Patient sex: F
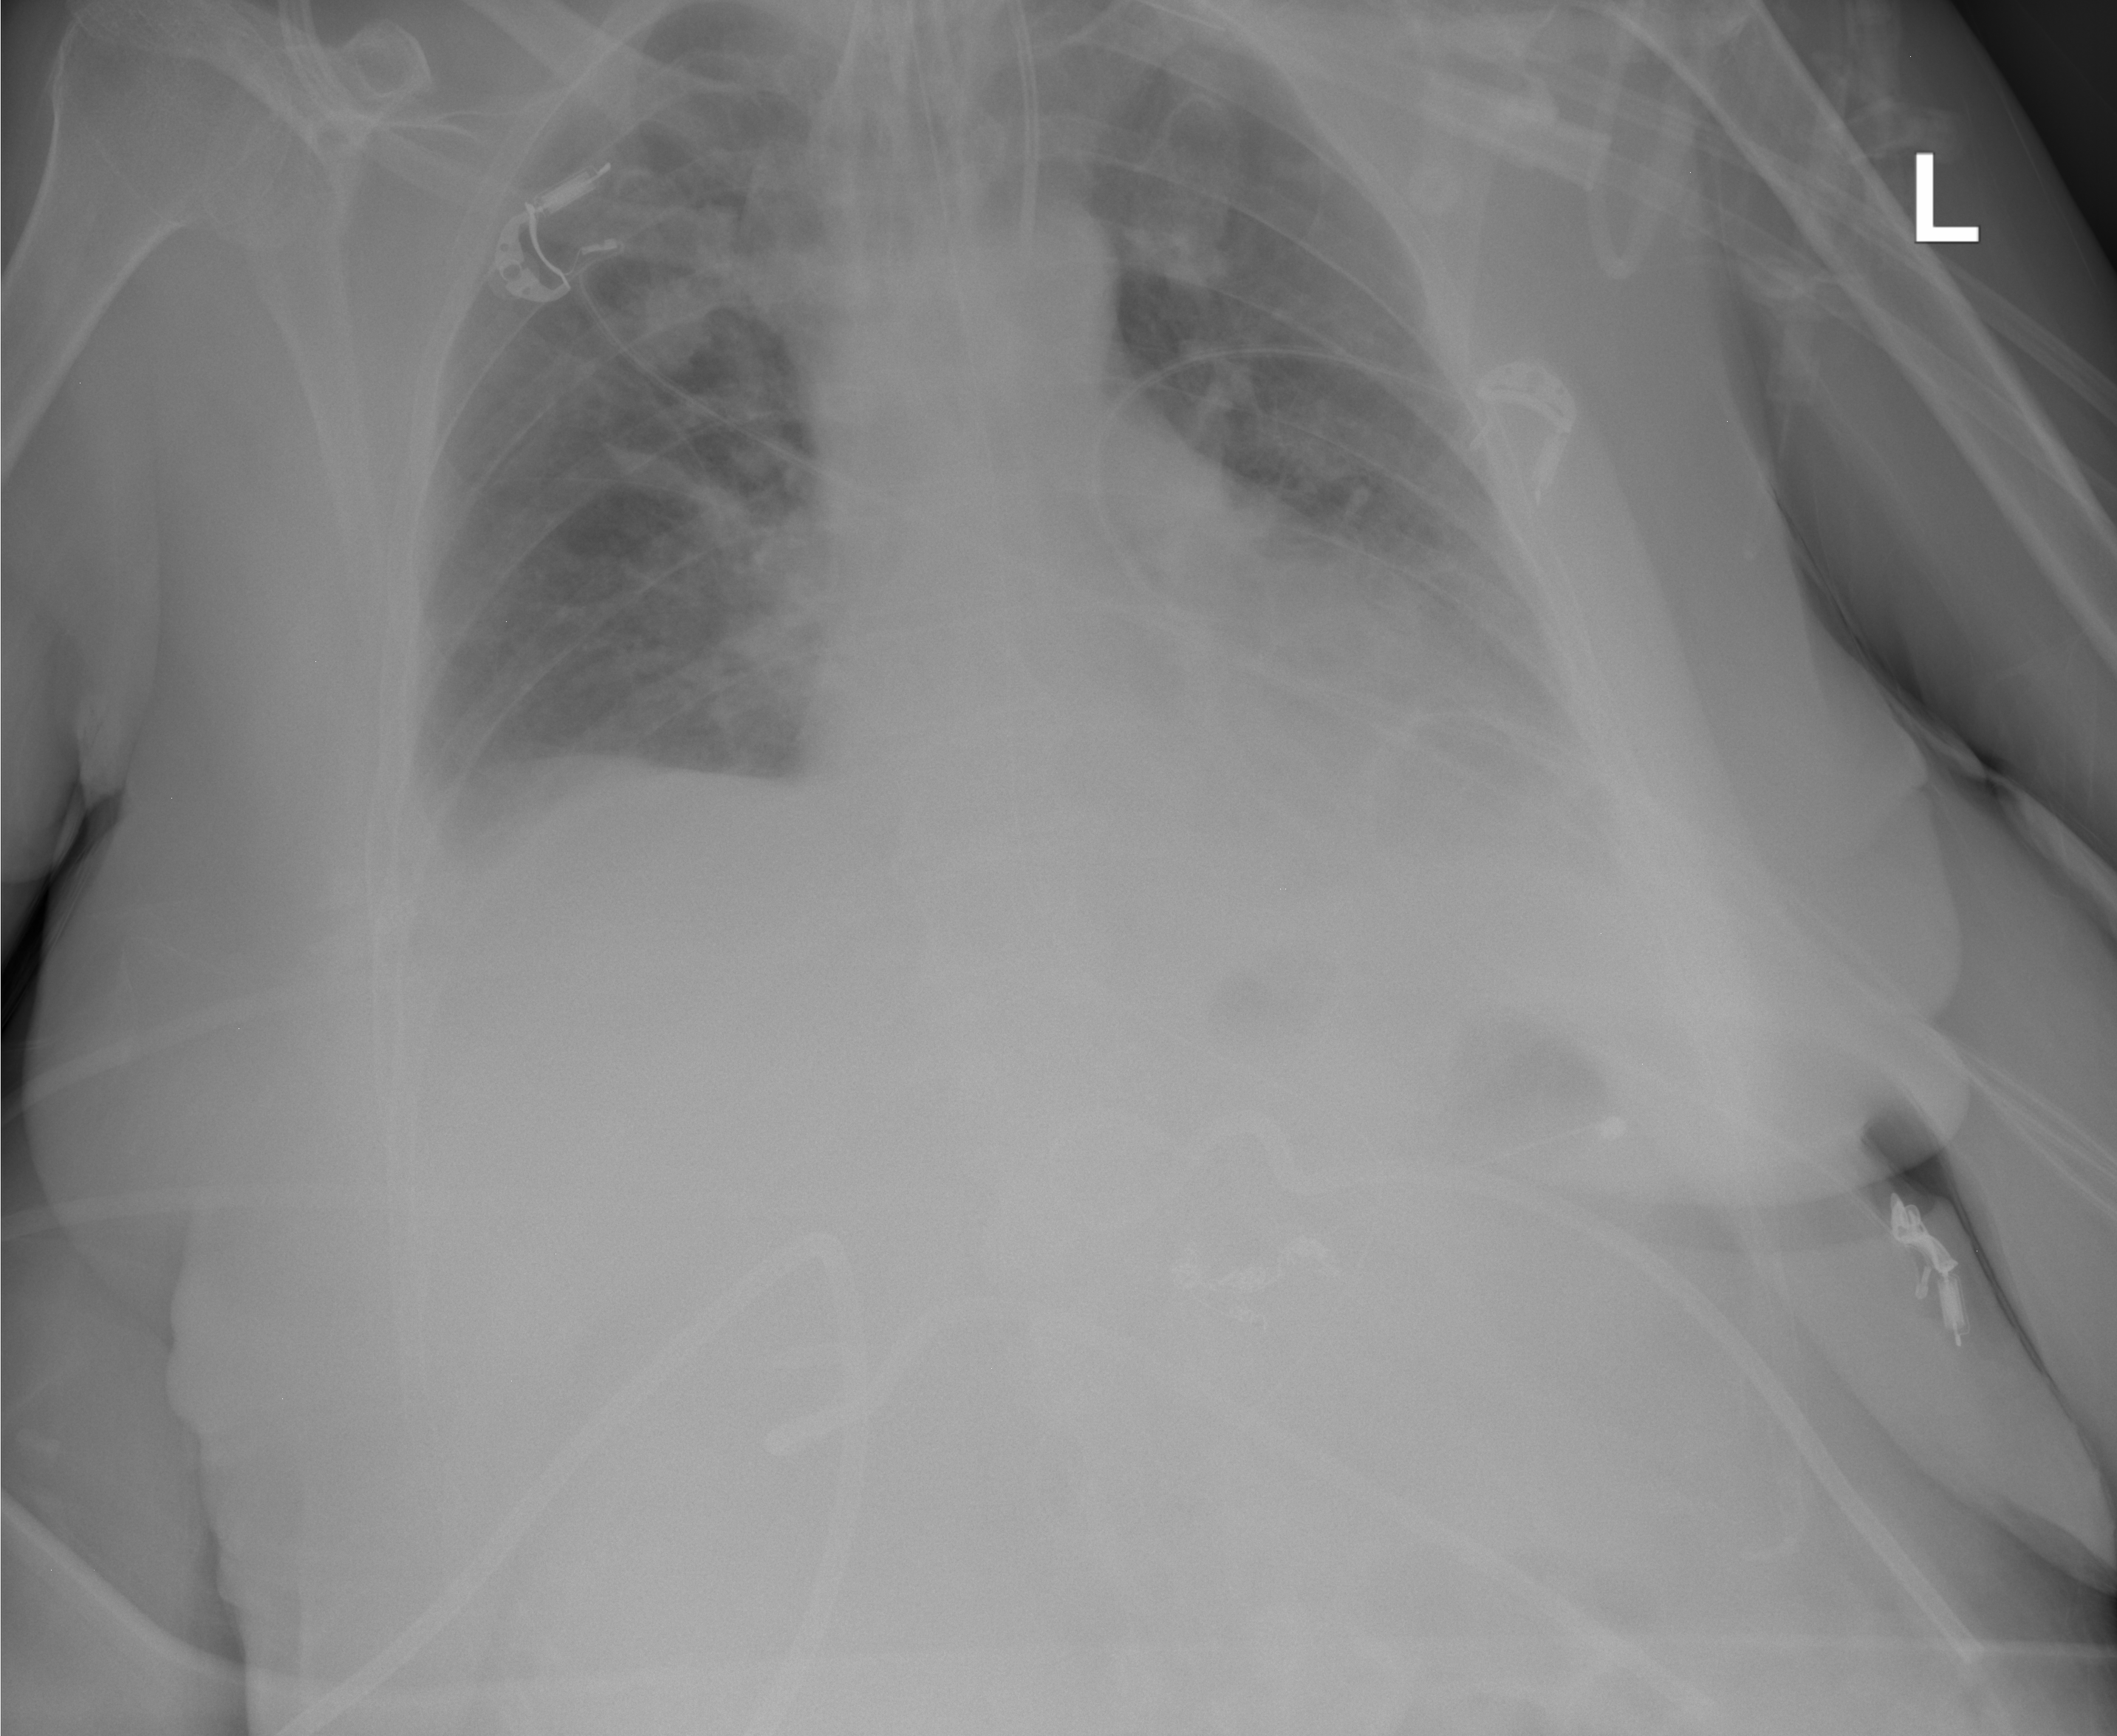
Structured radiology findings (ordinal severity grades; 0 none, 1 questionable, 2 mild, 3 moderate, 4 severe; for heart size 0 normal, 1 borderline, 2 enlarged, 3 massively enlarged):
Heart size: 1
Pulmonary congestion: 0
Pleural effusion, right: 1
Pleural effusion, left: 2
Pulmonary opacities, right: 2
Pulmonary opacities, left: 2
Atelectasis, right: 0
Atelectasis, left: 2